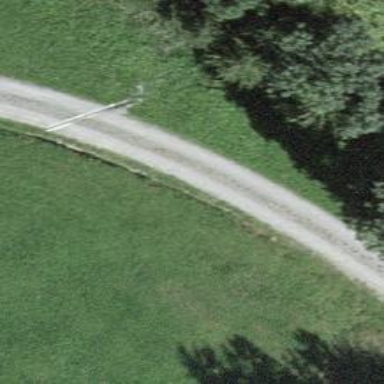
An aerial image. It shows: Track with fine gravel surface. The track type is grade 2.